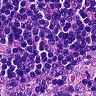
Metastatic tissue present: no